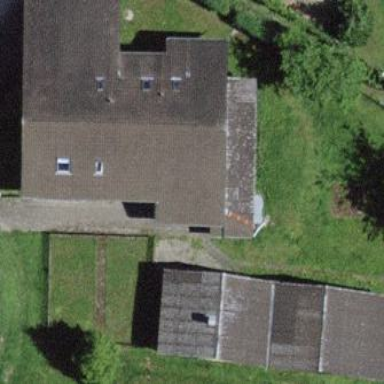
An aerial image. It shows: Farm building.